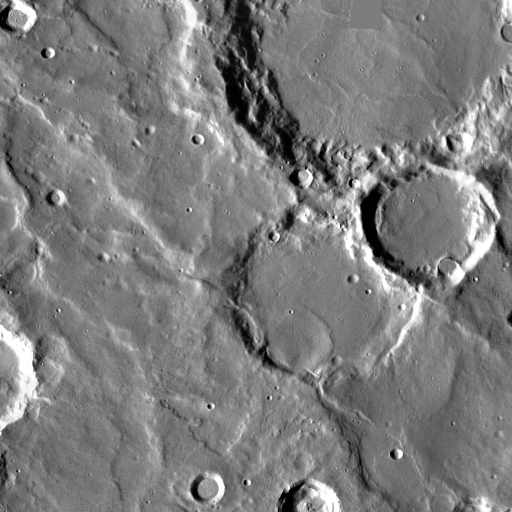
Crater classes present: Background, Other, Buried, Secondary